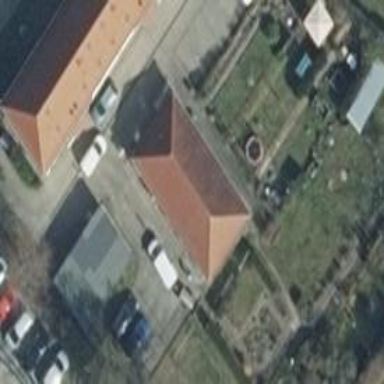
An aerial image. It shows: Simple house.